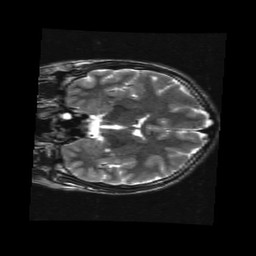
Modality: T2w
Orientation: coronal
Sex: male
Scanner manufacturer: ge
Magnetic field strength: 3 T
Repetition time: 5 s
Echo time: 0.1007 s